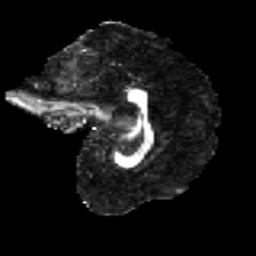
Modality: FA
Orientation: sagittal
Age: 37
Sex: male
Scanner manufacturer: ge
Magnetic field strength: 3 T
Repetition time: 7.8 s
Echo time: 0.0607 s